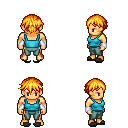
a pixel art fantasy rpg character, male body template, human, tanned skin, teal pirate shirt, teal pants, light blonde short bangs hairstyle, white cloth bracers, gray slippers, four views (front, back, left, right), 2x2 character sprite sheet, small pixel art, hard edges, no anti-aliasing